Question: Hi im currently looking for a solution for my problem im currently using devexpress usercontrol document viewer. i just notice that when i tried to send the report into my email it has too many formats which is i dont like. i need to hide it Please see this image

i want to remove a certain format on that list
this question is similar to my other question the difference is that this formats is located in this control and the other is in the export
i though if i remove the format in the export it will also remove the formats when sending the report in the email any suggestions? this is my code for removing formats in the export which is not reflecting in the send email function
'''
documentViewer1.PrintingSystem.SetCommandVisibility(new PrintingSystemCommand[] {
PrintingSystemCommand.ExportRtf, PrintingSystemCommand.ExportTxt, PrintingSystemCommand.ExportMht,
PrintingSystemCommand.ExportXls, PrintingSystemCommand.ExportXlsx, PrintingSystemCommand.ExportXps,
PrintingSystemCommand.ExportCsv }, CommandVisibility.None);
'''
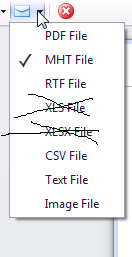
Answer: You can use 'PrintingSystemCommand.SendXls' and 'PrintingSystemCommand.SendXlsx':
'''
documentViewer1.PrintingSystem.SetCommandVisibility(new PrintingSystemCommand[] { PrintingSystemCommand.SendXls, PrintingSystemCommand.SendXlsx }, CommandVisibility.None);
'''
Take a look at <URL> enumeration for available values.